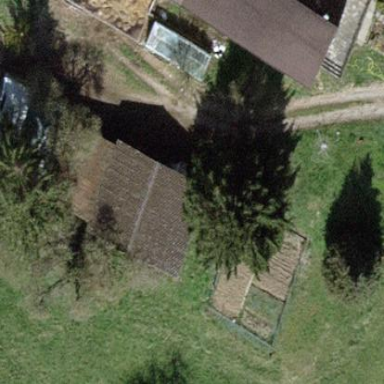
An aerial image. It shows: Farm auxiliary building with gabled roof.